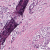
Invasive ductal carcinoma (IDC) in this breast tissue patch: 1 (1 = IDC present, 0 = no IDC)